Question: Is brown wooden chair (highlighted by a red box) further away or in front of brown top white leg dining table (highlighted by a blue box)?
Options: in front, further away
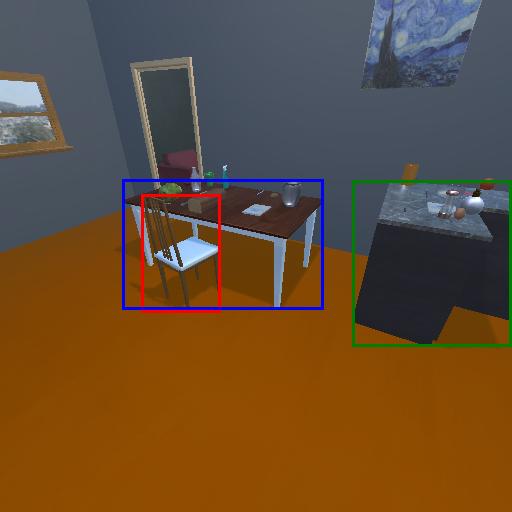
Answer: in front